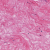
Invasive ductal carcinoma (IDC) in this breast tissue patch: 0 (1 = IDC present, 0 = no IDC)